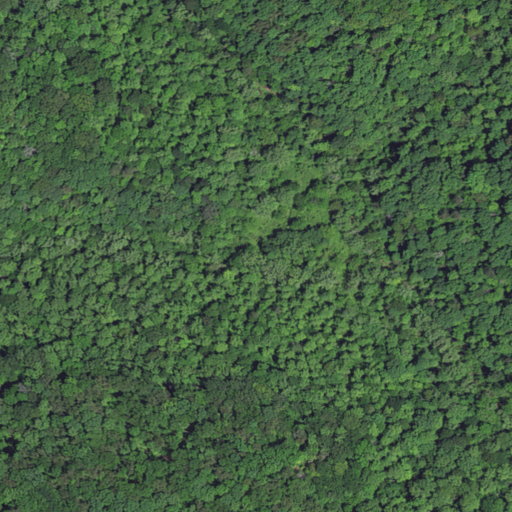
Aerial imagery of valley in Kentucky named Hatton Hollow containing deciduous forest and mixed forest